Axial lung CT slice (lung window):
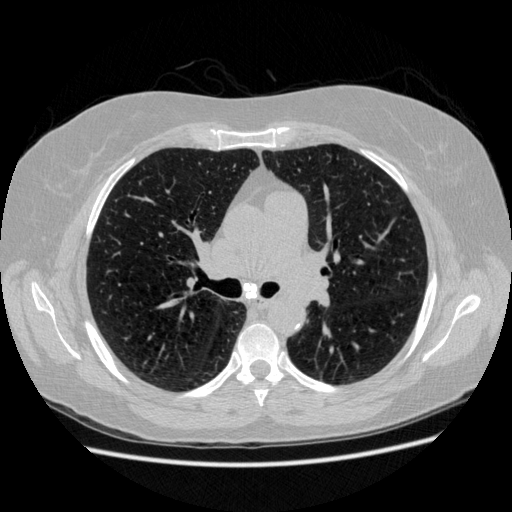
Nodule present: no